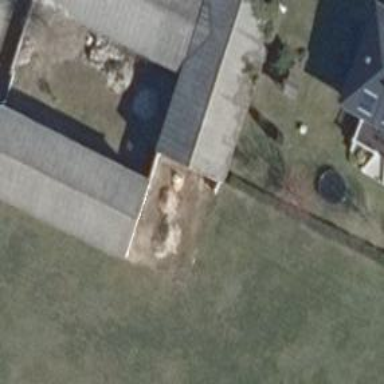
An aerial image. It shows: Part of building.